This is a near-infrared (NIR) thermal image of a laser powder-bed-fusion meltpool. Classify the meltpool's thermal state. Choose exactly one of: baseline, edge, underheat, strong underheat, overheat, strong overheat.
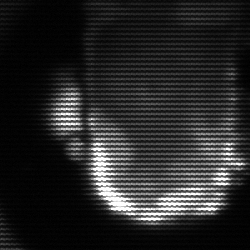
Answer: baseline